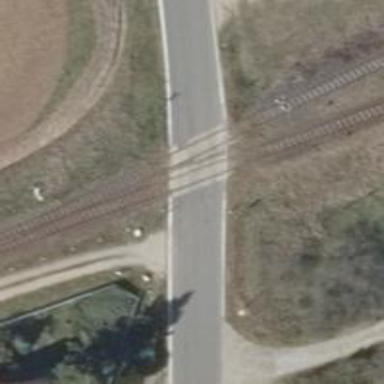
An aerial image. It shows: Level crossing along the railway.